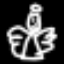
Label: angel